Field crop: tomato
Growth stage: 1
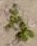
Species: portulaca